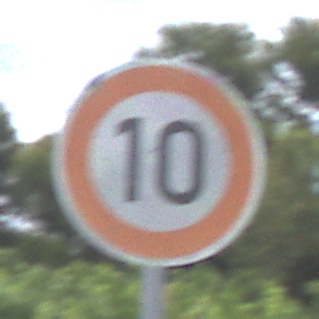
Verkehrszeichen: Geschwindigkeit10
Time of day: Midday
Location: Outdoor (Nature)
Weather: PartlyCloudy
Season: NotSpecified
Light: Natural